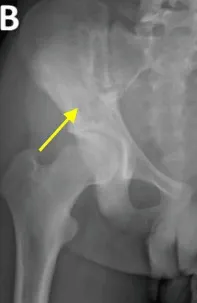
X-ray.
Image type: radiology (x_ray)